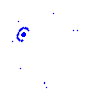
Particle: pion